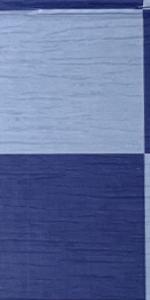
Label: Empty